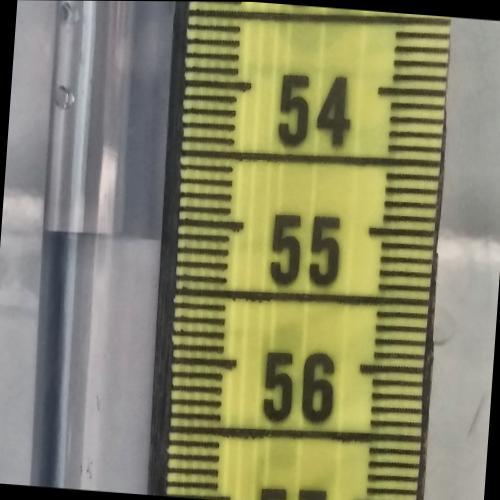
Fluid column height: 55.1 cm